Question: Got two columns of data in excel, all data entries are dates:
- -
I need to make sure that no date in the second column (K) ever precedes the dates in the first column (J). I don't think I can use conditional formatting for this.
Using VBA, how would I check each pair of dates and then cause a cell in column K to turn RED if that date precedes the corresponding date in J?
Thanks for all the help! I included a picture below if that helps. I don't think it matters if the K values are blank because I'll want to know if those are blank and the code would read those just like any other date that turns red.
Screenshot:

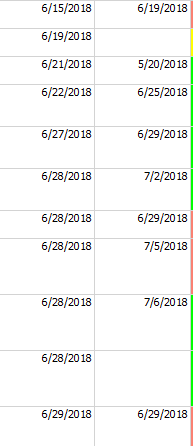
Answer: If I am understanding you correctly, this will do the trick for preceding dates or if they are blank.
'''
Option Explicit
Public Sub Color()
Dim ws As Worksheet
Set ws = ThisWorkbook.Worksheets("Sheet1") '---Name it whatever the sheet name is
Dim x As Integer
For x = 6 To 100
If ws.Cells(x, 11).Value2 <= ws.Cells(x, 10).Value2 Then
ws.Cells(x, 11).Interior.Color = RGB(255, 0, 0) '---colors the cell red
ElseIf ws.Cells(x, 11).Value2 = "" Then
ws.Cells(x, 11).Interior.Color = RGB(255, 0, 0) '---If you want to color the blank ones as well
End If
Next x
End Sub
'''